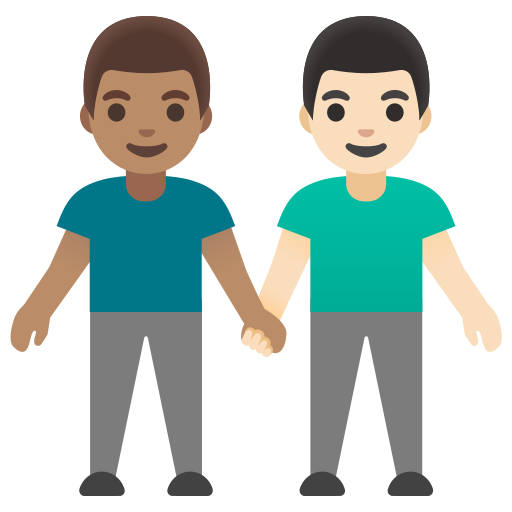
Emoji: 👨🏽‍🤝‍👨🏻